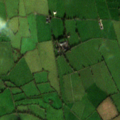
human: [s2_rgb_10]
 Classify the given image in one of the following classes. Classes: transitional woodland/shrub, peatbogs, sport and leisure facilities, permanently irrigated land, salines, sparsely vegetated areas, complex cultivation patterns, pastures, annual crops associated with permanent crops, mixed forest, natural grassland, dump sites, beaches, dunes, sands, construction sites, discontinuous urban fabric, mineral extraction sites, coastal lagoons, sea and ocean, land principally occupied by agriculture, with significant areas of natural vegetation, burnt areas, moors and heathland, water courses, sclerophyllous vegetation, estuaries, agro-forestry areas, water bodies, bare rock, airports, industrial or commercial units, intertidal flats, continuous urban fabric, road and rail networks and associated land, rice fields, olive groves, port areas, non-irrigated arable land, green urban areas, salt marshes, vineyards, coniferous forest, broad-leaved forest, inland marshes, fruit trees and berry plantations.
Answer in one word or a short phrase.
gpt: pastures